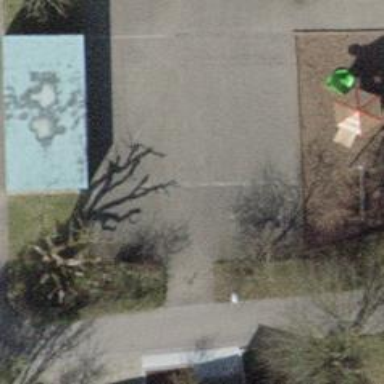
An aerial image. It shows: Playground area for leisure land.